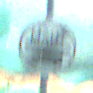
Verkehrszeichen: EndeMautpflicht
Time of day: MorningAfternoon
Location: Roofed (Special)
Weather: PartlyCloudy
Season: NotSpecified
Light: Natural